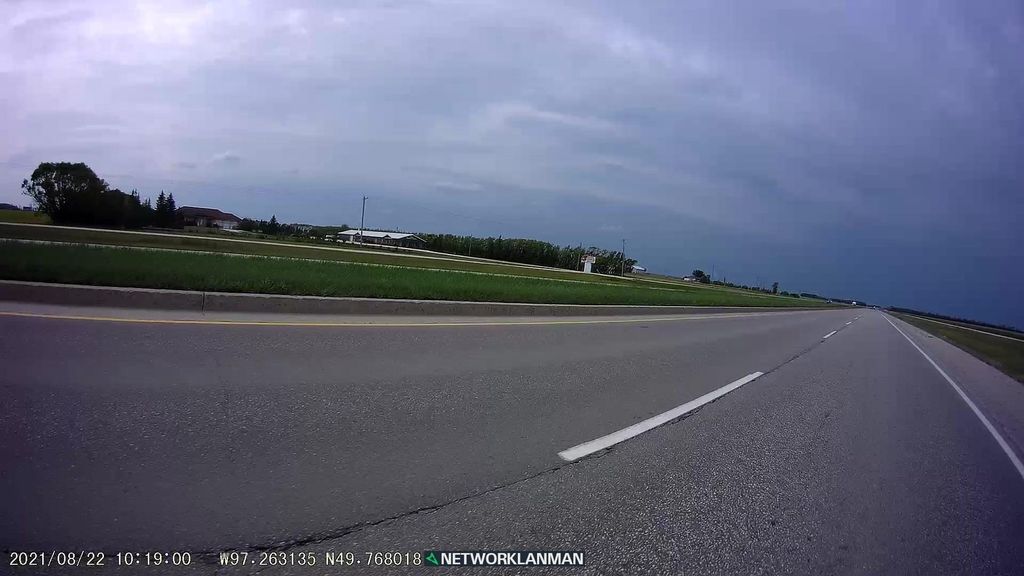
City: winnipeg